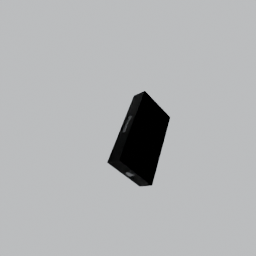
Label: electronics